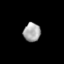
Tissue: prostate
Cell type: T cells
Senescence score: 0.3018
Nuclear area (px): 313
Mean DAPI intensity: 166.514